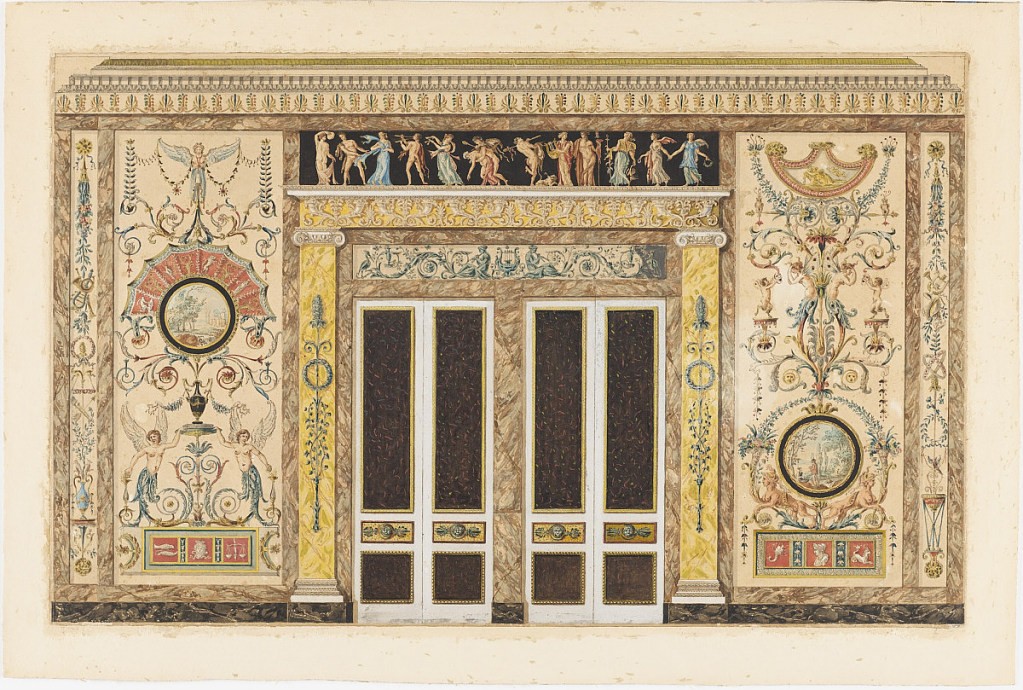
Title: Projet pour un salon de musique (Design for a Wall Elevation in a Music Room)
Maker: Unknown, French
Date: ca. 1785
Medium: Brush and watercolor, gouache, pen and black ink on off-white laid paper
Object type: Drawing
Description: This wall elevation is typical of antique revival decoration so popular during the Neo-Classical period in France. The wall is symmetrically divided, with two double panelled doors at the center. A frieze evoking a musical theme runs across the top of the doors. A second frieze, above the lintel, shows dancing figures holding various instruments. Pilasters and large panels are decorated with grotesque elements, with urns, putti, flowers, animals and herms comprising a fanciful composition. Narrow panels decorated with musical trophies complete the elevation for a music salon, effecting an archeological reconstruction of the Etruscan period.